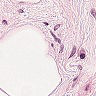
Metastatic tissue present: no